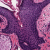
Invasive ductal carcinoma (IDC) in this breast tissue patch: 0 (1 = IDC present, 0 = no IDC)